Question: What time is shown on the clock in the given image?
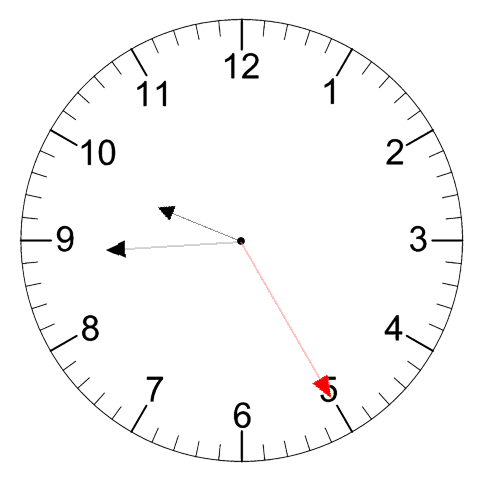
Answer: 09:44:25